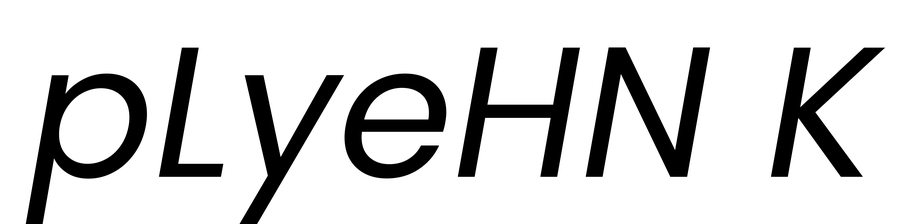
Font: Poppins-Italic